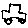
Label: car